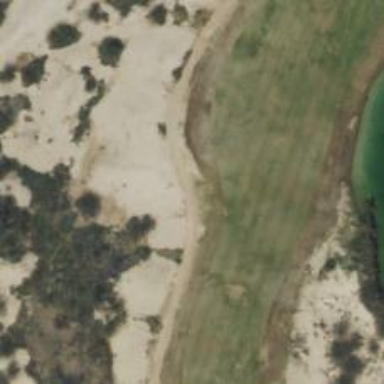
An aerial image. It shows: Golf cartpath that is also road path.